Question: I am trying to implement functionality like below
= " + ()".
For more understanding please see the attach screen shot.

Using my blocks of codes which is given below:
But what I want to trying to implement is " which must be of: ' + .'"
How can I achieve above functionality?
This is my code.
"" Button Click Method is as following:
'''
-(void) startRecording
{
[self initCaptureSession];
NSURL *url = [NSURL fileURLWithPath:[[NSBundle mainBundle]
pathForResource:@"video"
ofType:@"mp4"]];
[self playMovieAtURL:url];
[self startVideoRecording];
}
'''
"" : Using this method I am recording a video using front camera using
"AVCaptureSession"
'''
-(void) initCaptureSession
{
NSLog(@"Setting up capture session");
captureSession = [[AVCaptureSession alloc] init];
NSLog(@"Adding video input");
AVCaptureDevice *VideoDevice = [self frontFacingCameraIfAvailable];
if (VideoDevice)
{
NSError *error;
videoInputDevice = [AVCaptureDeviceInput deviceInputWithDevice:VideoDevice error:&error];
if (!error)
{
if ([captureSession canAddInput:videoInputDevice])
{
[captureSession addInput:videoInputDevice];
}
else
{
NSLog(@"Couldn't add video input");
}
}
else
{
NSLog(@"Couldn't create video input");
}
}
else
{
NSLog(@"Couldn't create video capture device");
}
NSLog(@"Adding audio input");
AVCaptureDevice *audioCaptureDevice = [AVCaptureDevice defaultDeviceWithMediaType:AVMediaTypeMuxed];
NSError *error = nil;
AVCaptureDeviceInput *audioInput = [AVCaptureDeviceInput deviceInputWithDevice:audioCaptureDevice error:&error];
if (audioInput)
{
[captureSession addInput:audioInput];
}
NSLog(@"Adding movie file output");
movieFileOutput = [[AVCaptureMovieFileOutput alloc] init];
movieFileOutput.minFreeDiskSpaceLimit = 1024 * 1024; //<<SET MIN FREE SPACE IN BYTES FOR RECORDING TO CONTINUE ON A VOLUME
if ([captureSession canAddOutput:movieFileOutput])
[captureSession addOutput:movieFileOutput];
[self CameraSetOutputProperties]; //(We call a method as it also has to be done after changing camera)
NSLog(@"Setting image quality");
[captureSession setSessionPreset:AVCaptureSessionPresetMedium];
if ([captureSession canSetSessionPreset:AVCaptureSessionPreset640x480]) //Check size based configs are supported before setting them
[captureSession setSessionPreset:AVCaptureSessionPreset640x480];
[captureSession startRunning];
}
- (void) CameraSetOutputProperties
{
AVCaptureConnection *CaptureConnection = nil;
NSComparisonResult order = [[UIDevice currentDevice].systemVersion compare: @"5.0.0" options: NSNumericSearch];
if (order == NSOrderedSame || order == NSOrderedDescending) {
// OS version >= 5.0.0
CaptureConnection = [movieFileOutput connectionWithMediaType:AVMediaTypeVideo];
} else {
// OS version < 5.0.0
CaptureConnection = [self connectionWithMediaType:AVMediaTypeVideo fromConnections:[movieFileOutput connections]];
}
//Set landscape (if required)
if ([CaptureConnection isVideoOrientationSupported])
{
AVCaptureVideoOrientation orientation = AVCaptureVideoOrientationPortrait;// AVCaptureVideoOrientationLandscapeRight; //<<<<<SET VIDEO ORIENTATION IF LANDSCAPE
[CaptureConnection setVideoOrientation:orientation];
}
}
'''
" " By using this method I am playing a video
'''
-(void) playMovieAtURL: (NSURL*) theURL
{
player =
[[MPMoviePlayerController alloc] initWithContentURL: theURL];
[[AVAudioSession sharedInstance] setCategory:AVAudioSessionCategoryPlayAndRecord error:nil];
player.scalingMode = MPMovieScalingModeAspectFill;
player.controlStyle = MPMovieControlStyleNone;
[player prepareToPlay];
[[NSNotificationCenter defaultCenter]
addObserver: self
selector: @selector(myMovieFinishedCallback:)
name: MPMoviePlayerPlaybackDidFinishNotification
object: player];
player.view.frame=CGRectMake(10, 30, 300, 200);
[self.view addSubview:player.view];
[player play];
}
'''
"" using this method I have started recording the Final video.
'''
- (void) startVideoRecording
{
//Create temporary URL to record to
NSString *outputPath = [[NSString alloc] initWithFormat:@"%@%@", NSTemporaryDirectory(), @"output.mov"];
NSURL *outputURL = [[NSURL alloc] initFileURLWithPath:outputPath];
NSFileManager *fileManager = [NSFileManager defaultManager];
if ([fileManager fileExistsAtPath:outputPath])
{
NSError *error;
if ([fileManager removeItemAtPath:outputPath error:&error] == NO)
{
//Error - handle if required
NSLog(@"file remove error");
}
}
//Start recording
[movieFileOutput startRecordingToOutputFileURL:outputURL recordingDelegate:self];
}
- (void)captureOutput:(AVCaptureFileOutput *)captureOutput
didFinishRecordingToOutputFileAtURL:(NSURL *)outputFileURL
fromConnections:(NSArray *)connections
error:(NSError *)error
{
NSLog(@"didFinishRecordingToOutputFileAtURL - enter");
BOOL RecordedSuccessfully = YES;
if ([error code] != noErr)
{
// A problem occurred: Find out if the recording was successful.
id value = [[error userInfo] objectForKey:AVErrorRecordingSuccessfullyFinishedKey];
if (value)
{
RecordedSuccessfully = [value boolValue];
}
}
if (RecordedSuccessfully)
{
//----- RECORDED SUCCESSFULLY -----
NSLog(@"didFinishRecordingToOutputFileAtURL - success");
ALAssetsLibrary *library = [[ALAssetsLibrary alloc] init];
if ([library videoAtPathIsCompatibleWithSavedPhotosAlbum:outputFileURL])
{
[library writeVideoAtPathToSavedPhotosAlbum:outputFileURL
completionBlock:^(NSURL *assetURL, NSError *error)
{
if (error)
{
NSLog(@"File save error");
}
else
{
recordedVideoURL=assetURL;
}
}];
}
else
{
NSString *assetURL=[self copyFileToDocuments:outputFileURL];
if(assetURL!=nil)
{
recordedVideoURL=[NSURL URLWithString:assetURL];
}
}
}
}
'''
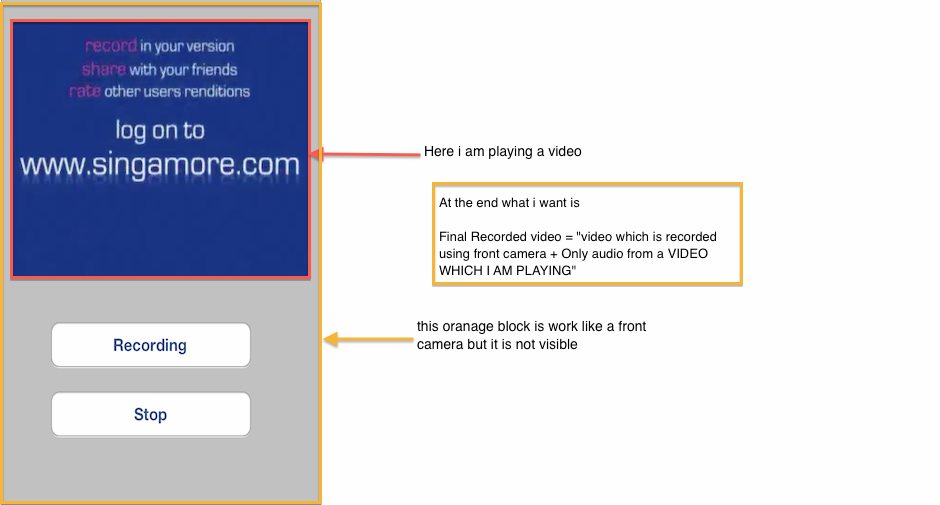
Answer: "1st Method"
'''
-(void) playMovieAtURL: (NSURL*) theURL
{
[player play];
AVAudioSession *audioSession = [AVAudioSession sharedInstance];
NSError *err = nil;
[audioSession setCategory :AVAudioSessionCategoryPlayAndRecord error:&err];
if(err)
{
NSLog(@"audioSession: %@ %d %@", [err domain], [err code], [[err userInfo] description]);
return;
}
[audioSession setActive:YES error:&err];
err = nil;
if(err){
NSLog(@"audioSession: %@ %d %@", [err domain], [err code], [[err userInfo] description]);
return;
}
recordSetting = [[NSMutableDictionary alloc] init];
[recordSetting setValue :[NSNumber numberWithInt:kAudioFormatAppleIMA4] forKey:AVFormatIDKey];
[recordSetting setValue:[NSNumber numberWithFloat:16000.0] forKey:AVSampleRateKey];
[recordSetting setValue:[NSNumber numberWithInt: 1] forKey:AVNumberOfChannelsKey];
recorderFilePath = [NSString stringWithFormat:@"%@/MySound.caf", DOCUMENTS_FOLDER];
NSLog(@"recorderFilePath: %@",recorderFilePath);
audio_url = [NSURL fileURLWithPath:recorderFilePath];
err = nil;
NSData *audioData = [NSData dataWithContentsOfFile:[audio_url path] options: 0 error:&err];
if(audioData)
{
NSFileManager *fm = [NSFileManager defaultManager];
[fm removeItemAtPath:[audio_url path] error:&err];
}
err = nil;
recorder = [[ AVAudioRecorder alloc] initWithURL:audio_url settings:recordSetting error:&err];
if(!recorder)
{
NSLog(@"recorder: %@ %d %@", [err domain], [err code], [[err userInfo] description]);
UIAlertView *alert =
[[UIAlertView alloc] initWithTitle: @"Warning"
message: [err localizedDescription]
delegate: nil
cancelButtonTitle:@"OK"
otherButtonTitles:nil];
[alert show];
return;
}
//prepare to record
[recorder setDelegate:self];
[recorder prepareToRecord];
recorder.meteringEnabled = YES;
BOOL audioHWAvailable = audioSession.inputAvailable;
if (! audioHWAvailable)
{
UIAlertView *cantRecordAlert =
[[UIAlertView alloc] initWithTitle: @"Warning"
message: @"Audio input hardware not available"
delegate: nil
cancelButtonTitle:@"OK"
otherButtonTitles:nil];
[cantRecordAlert show];
return;
}
}
'''
'''
-(void) stopVideoRecording
{
[player.view removeFromSuperview];
[player stop];
[movieFileOutput stopRecording];
AVURLAsset* audioAsset = [[AVURLAsset alloc]initWithURL:audio_url options:nil];
AVURLAsset* videoAsset = [[AVURLAsset alloc]initWithURL:outputURL options:nil];
mixComposition = [AVMutableComposition composition];
AVMutableCompositionTrack *compositionCommentaryTrack = [mixComposition addMutableTrackWithMediaType:AVMediaTypeAudio
preferredTrackID:kCMPersistentTrackID_Invalid];
[compositionCommentaryTrack insertTimeRange:CMTimeRangeMake(kCMTimeZero, audioAsset.duration)
ofTrack:[[audioAsset tracksWithMediaType:AVMediaTypeAudio] objectAtIndex:0]
atTime:kCMTimeZero error:nil];
AVMutableCompositionTrack *compositionVideoTrack = [mixComposition addMutableTrackWithMediaType:AVMediaTypeVideo
preferredTrackID:kCMPersistentTrackID_Invalid];
[compositionVideoTrack insertTimeRange:CMTimeRangeMake(kCMTimeZero, videoAsset.duration)
ofTrack:[[videoAsset tracksWithMediaType:AVMediaTypeVideo] objectAtIndex:0]
atTime:kCMTimeZero error:nil];
AVAssetExportSession* _assetExport = [[AVAssetExportSession alloc] initWithAsset:mixComposition
presetName:AVAssetExportPresetPassthrough];
AVAssetTrack *videoTrack = [[videoAsset tracksWithMediaType:AVMediaTypeVideo] objectAtIndex:0];
[compositionVideoTrack setPreferredTransform:videoTrack.preferredTransform];
}
'''
'''
AVPlayerItem *playerItem = [AVPlayerItem playerItemWithAsset:mixComposition];
AVPlayer *player1 = [AVPlayer playerWithPlayerItem:playerItem];
AVPlayerLayer *playerLayer = [AVPlayerLayer playerLayerWithPlayer:player1];
[playerLayer setFrame:CGRectMake(0, 0, 320, 480)];
[[[self view] layer] addSublayer:playerLayer];
playerLayer.videoGravity = AVLayerVideoGravityResizeAspectFill;
[player1 play];
player1.actionAtItemEnd = AVPlayerActionAtItemEndNone;
'''